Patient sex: F
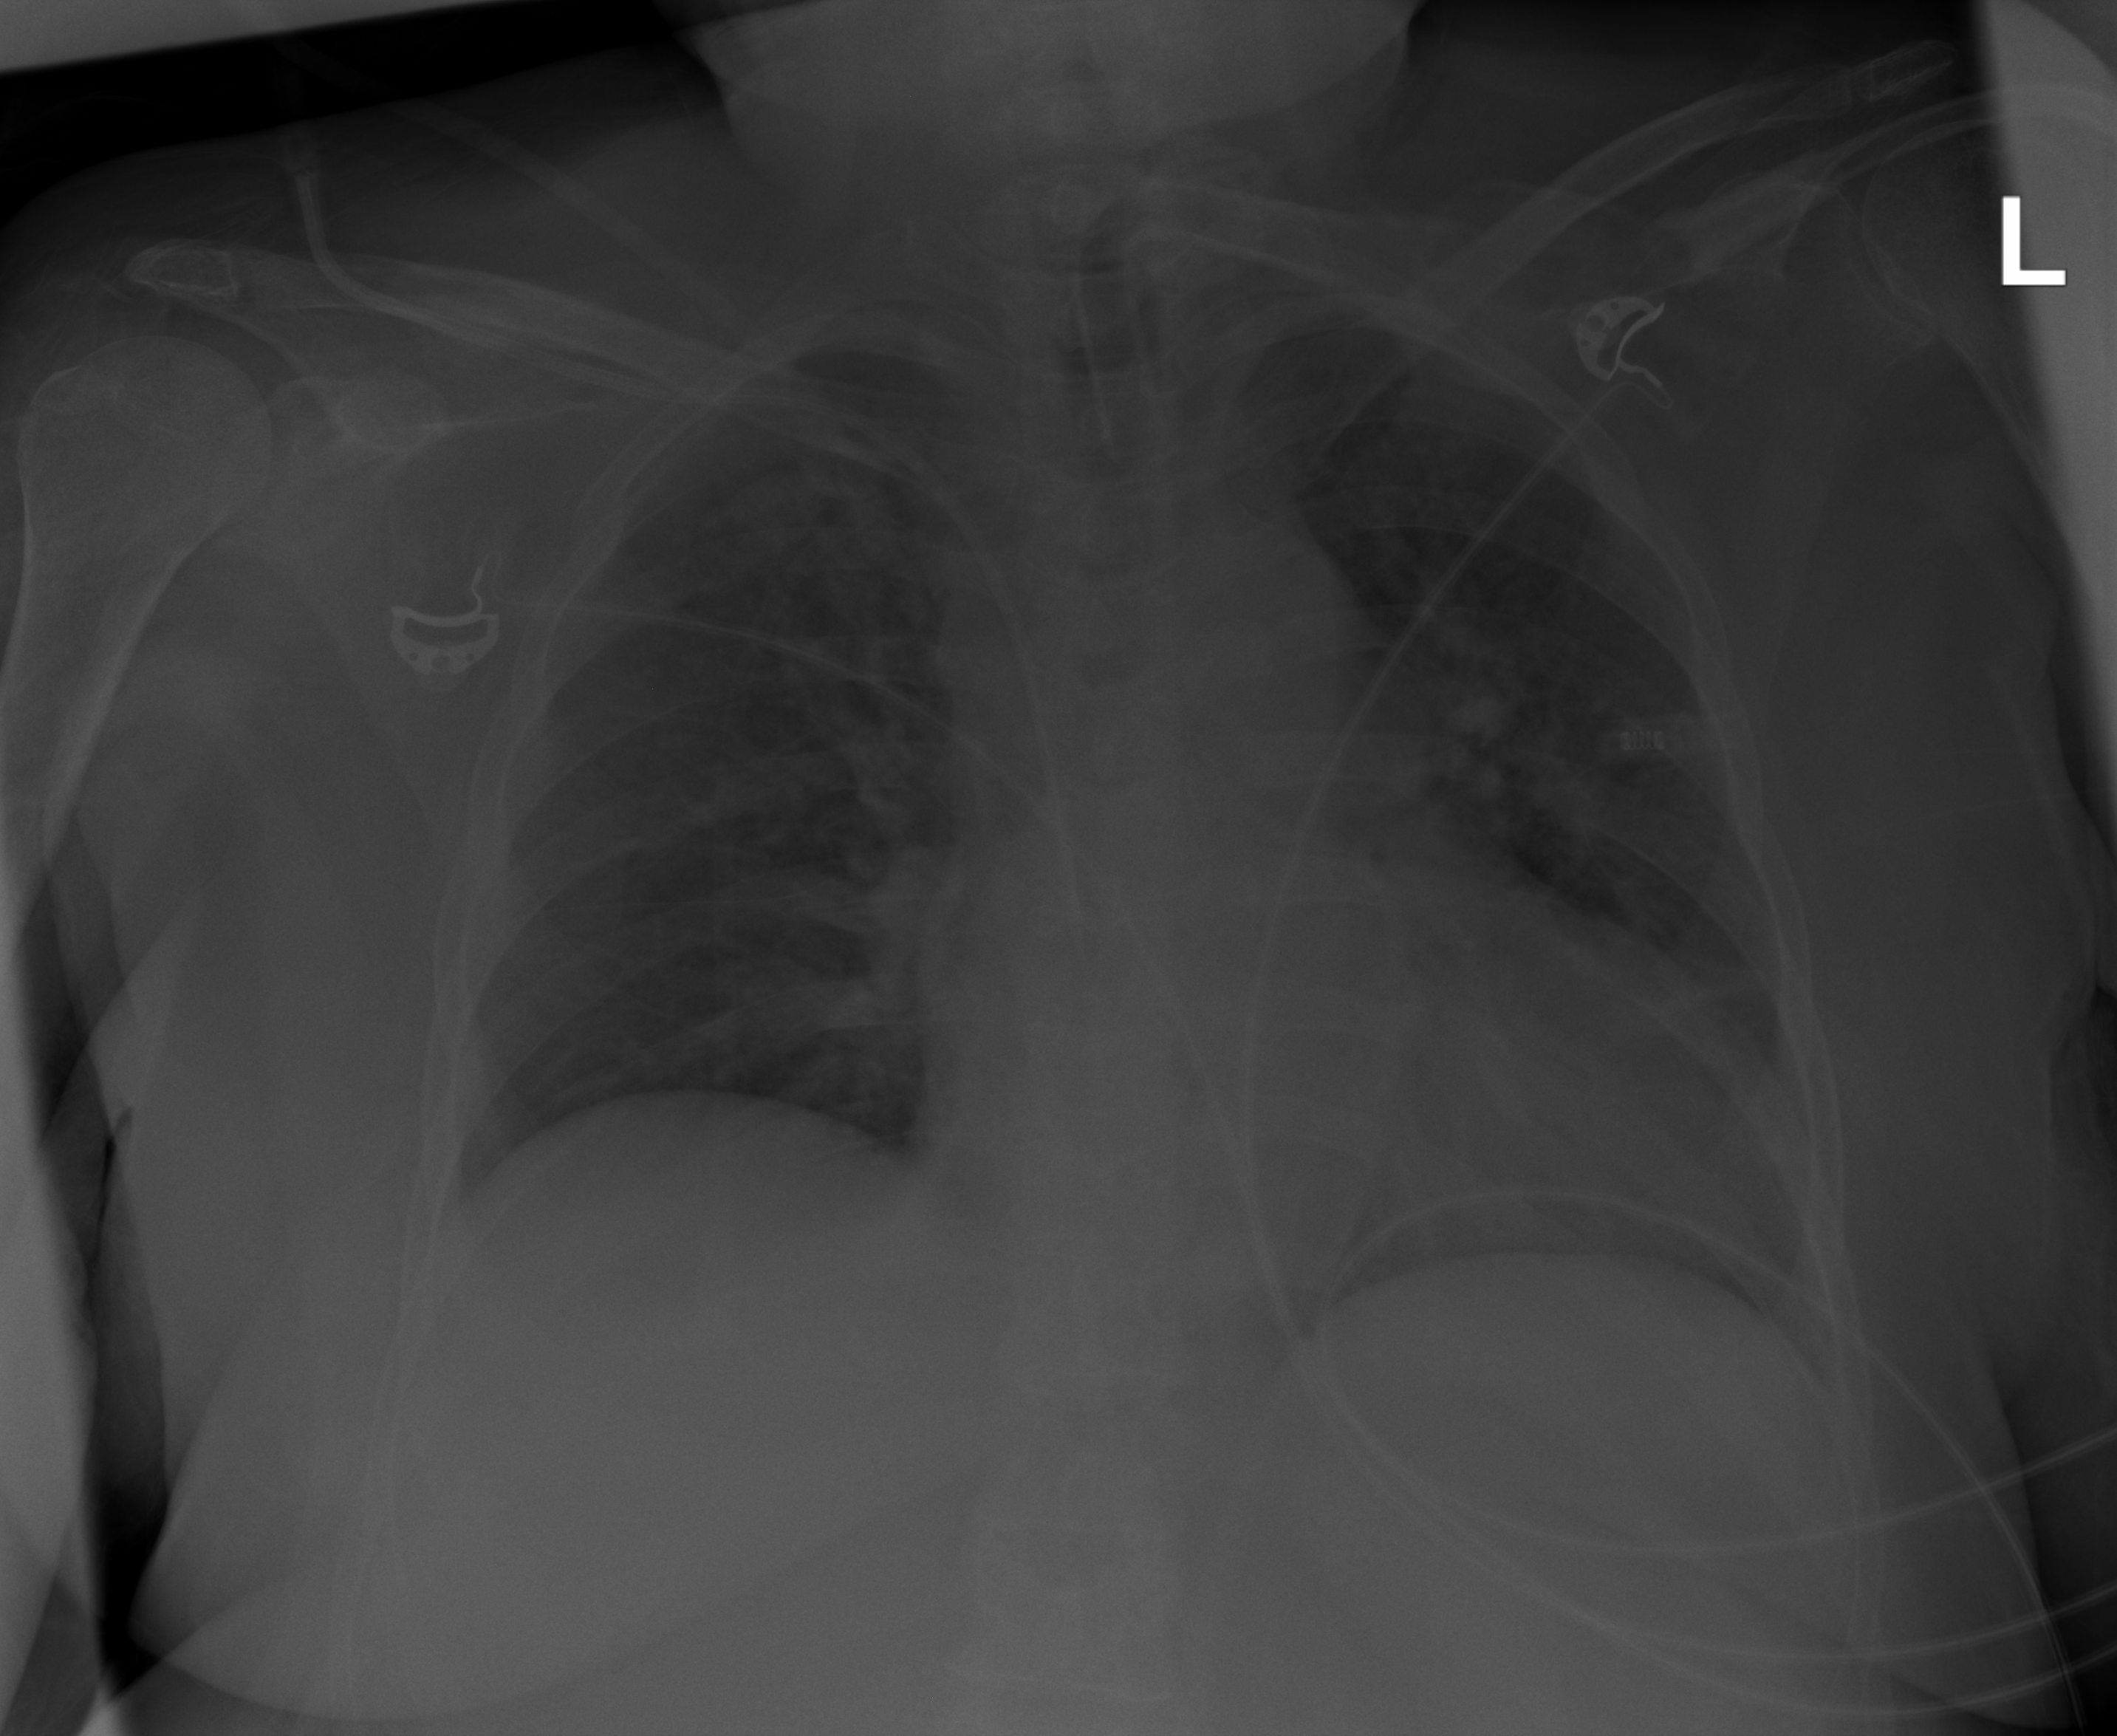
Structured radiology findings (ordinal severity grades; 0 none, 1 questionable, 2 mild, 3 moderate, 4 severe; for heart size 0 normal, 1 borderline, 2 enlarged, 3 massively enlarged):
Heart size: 2
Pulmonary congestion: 0
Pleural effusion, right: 0
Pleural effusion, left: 1
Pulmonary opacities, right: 1
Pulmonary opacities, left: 2
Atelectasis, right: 2
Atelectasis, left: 2